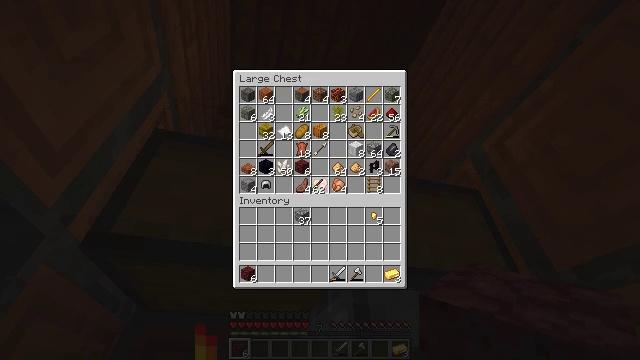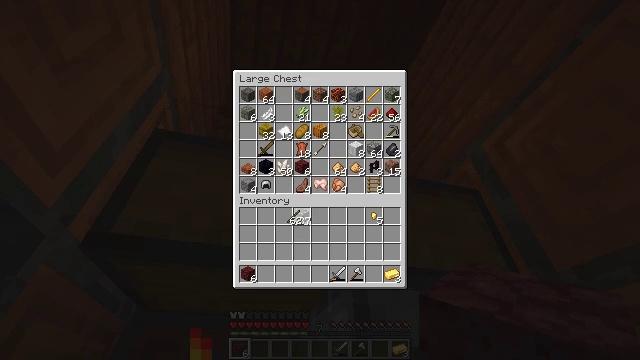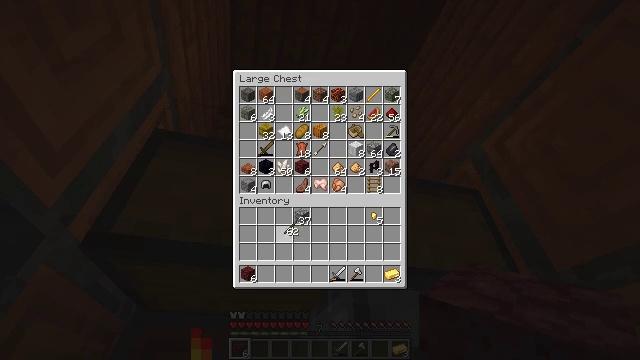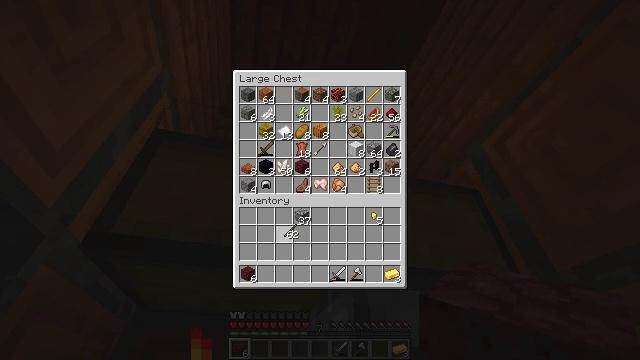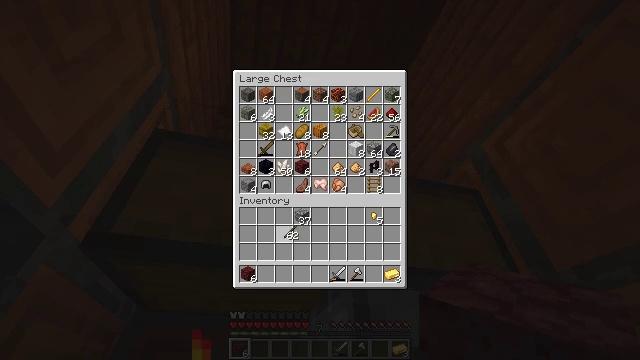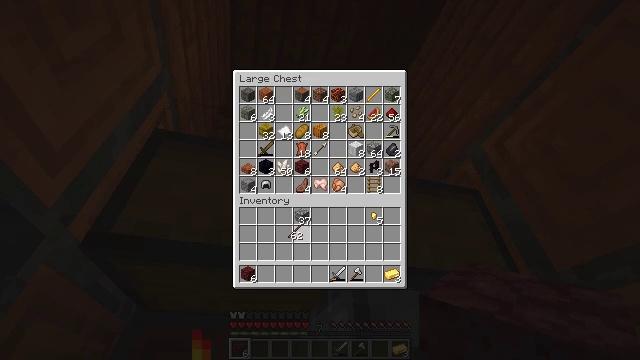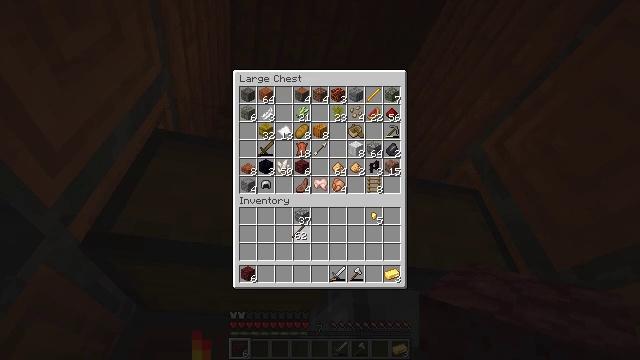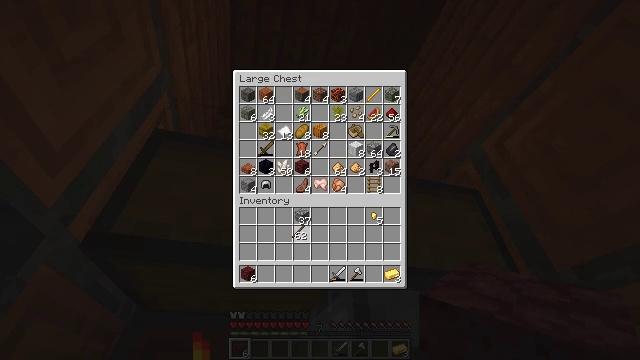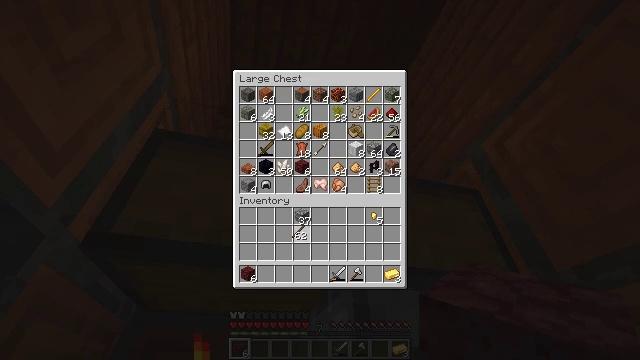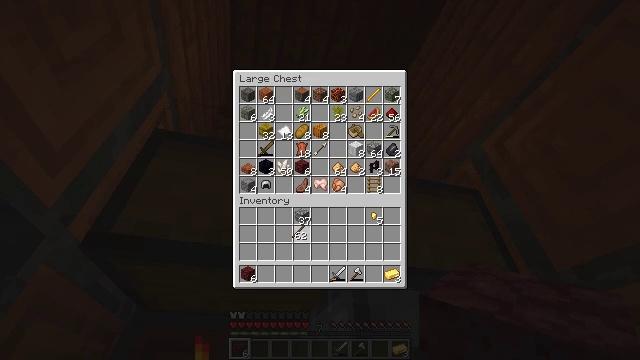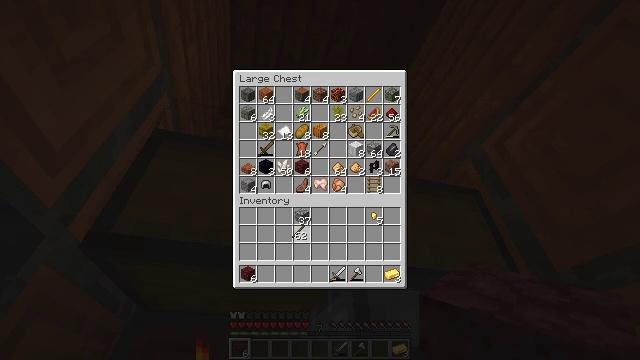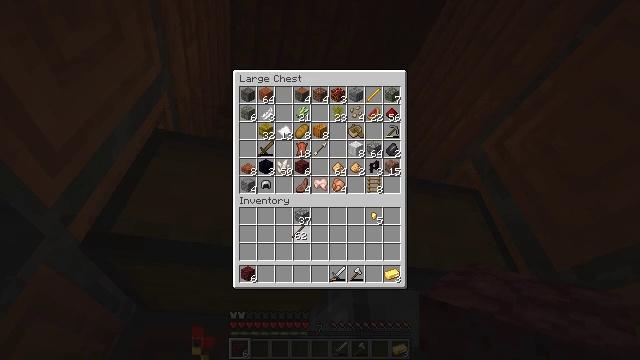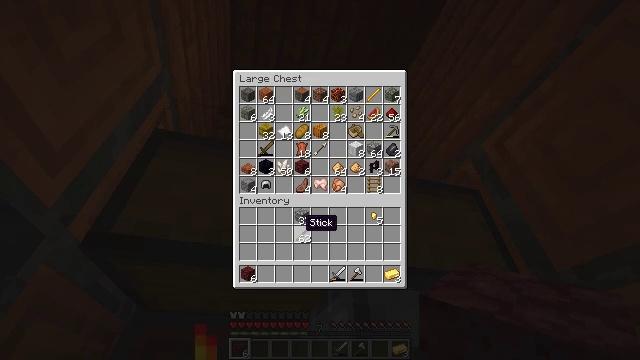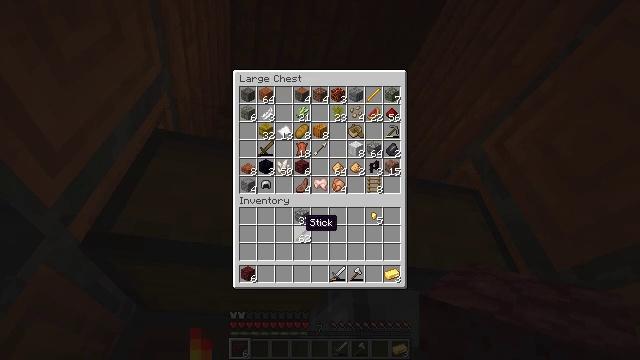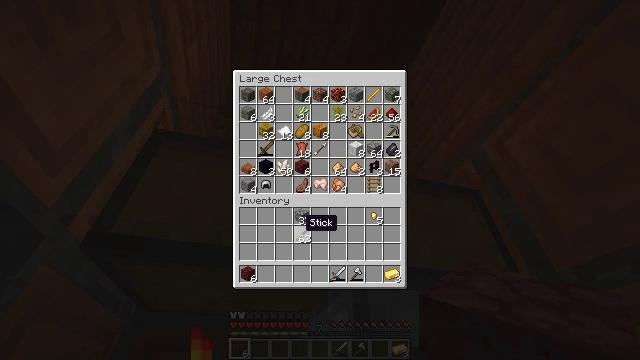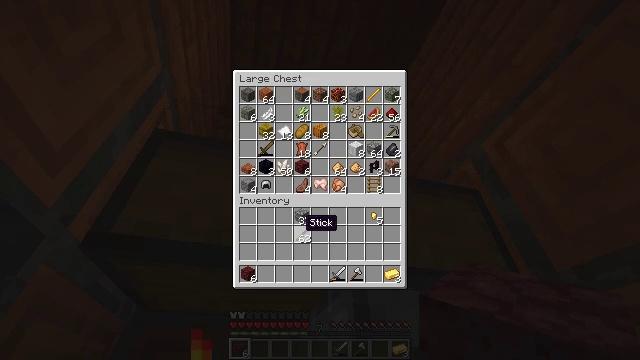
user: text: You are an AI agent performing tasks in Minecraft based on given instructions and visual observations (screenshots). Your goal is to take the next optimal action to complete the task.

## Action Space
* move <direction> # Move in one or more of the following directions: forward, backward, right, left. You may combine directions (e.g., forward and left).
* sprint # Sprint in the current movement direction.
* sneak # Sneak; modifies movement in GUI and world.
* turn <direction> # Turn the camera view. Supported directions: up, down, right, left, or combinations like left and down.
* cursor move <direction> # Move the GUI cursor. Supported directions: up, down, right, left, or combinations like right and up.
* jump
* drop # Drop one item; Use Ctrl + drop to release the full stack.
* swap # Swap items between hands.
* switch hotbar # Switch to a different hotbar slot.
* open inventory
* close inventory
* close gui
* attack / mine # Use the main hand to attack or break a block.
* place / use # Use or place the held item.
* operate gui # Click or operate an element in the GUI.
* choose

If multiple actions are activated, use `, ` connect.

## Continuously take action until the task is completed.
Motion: motion action
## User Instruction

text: Craft a stone shovel.
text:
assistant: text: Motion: cursor move left and down
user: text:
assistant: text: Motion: cursor move down
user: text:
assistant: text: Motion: no_op
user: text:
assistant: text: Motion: no_op
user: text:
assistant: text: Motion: no_op
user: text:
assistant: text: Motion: no_op
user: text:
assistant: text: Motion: no_op
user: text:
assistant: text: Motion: operate gui
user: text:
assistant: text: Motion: operate gui
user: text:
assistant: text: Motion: operate gui
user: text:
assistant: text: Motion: operate gui
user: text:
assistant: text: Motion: no_op
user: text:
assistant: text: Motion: no_op
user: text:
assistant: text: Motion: no_op
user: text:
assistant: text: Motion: no_op
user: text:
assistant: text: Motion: no_op
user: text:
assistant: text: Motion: no_op
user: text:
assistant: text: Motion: no_op
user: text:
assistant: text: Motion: no_op
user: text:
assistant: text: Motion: no_op
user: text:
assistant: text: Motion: no_op
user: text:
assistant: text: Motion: no_op
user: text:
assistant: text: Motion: no_op
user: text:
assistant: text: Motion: turn right and down
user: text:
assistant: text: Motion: turn right and down
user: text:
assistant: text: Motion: turn right and down
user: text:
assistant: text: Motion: turn right and down
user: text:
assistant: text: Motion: turn right
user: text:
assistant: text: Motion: turn right
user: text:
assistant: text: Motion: turn right and down